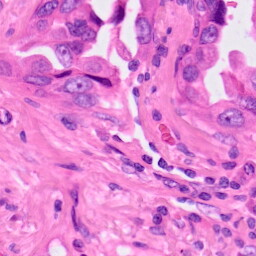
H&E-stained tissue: Lung